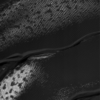
Label: not_dusty